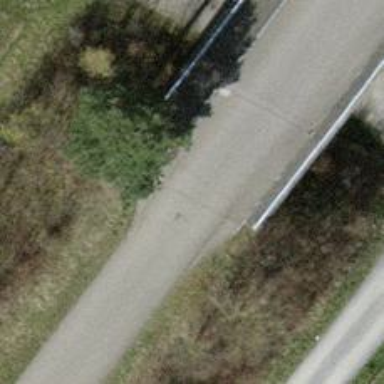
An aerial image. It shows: Unclassified road with asphalt surface and embankment.